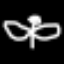
Label: angel